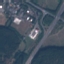
Label: Highway